Question: I'm creating a cluster feature for maps (v2). I group location into clusters and then display the clusters as custom markers:

This works great, but I would like to create an animation when clusters get created and split up. I successfully did this with iOS by creating a UIView Animation on the markers (annotations). I couldn't find any code / hints online for android.
I managed to get a simple ImageView as overlay to resemble a cluster and then use a 'TranslateAnimation' to get the desired animation. At the end I removed this view and added the marker.
Is there a better way to animate a marker?
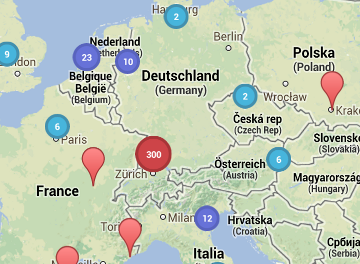
Answer: I found a <URL> that works:
'''
final LatLng target = NEW_LOCATION;
final long duration = 400;
final Handler handler = new Handler();
final long start = SystemClock.uptimeMillis();
Projection proj = map.getProjection();
Point startPoint = proj.toScreenLocation(marker.getPosition());
final LatLng startLatLng = proj.fromScreenLocation(startPoint);
final Interpolator interpolator = new LinearInterpolator();
handler.post(new Runnable() {
@Override
public void run() {
long elapsed = SystemClock.uptimeMillis() - start;
float t = interpolator.getInterpolation((float) elapsed / duration);
double lng = t * target.longitude + (1 - t) * startLatLng.longitude;
double lat = t * target.latitude + (1 - t) * startLatLng.latitude;
marker.setPosition(new LatLng(lat, lng));
if (t < 1.0) {
// Post again 10ms later.
handler.postDelayed(this, 10);
} else {
// animation ended
}
}
});
'''
It's a bit slow with about 20 simultaneously, maybe there is a better way?